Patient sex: M
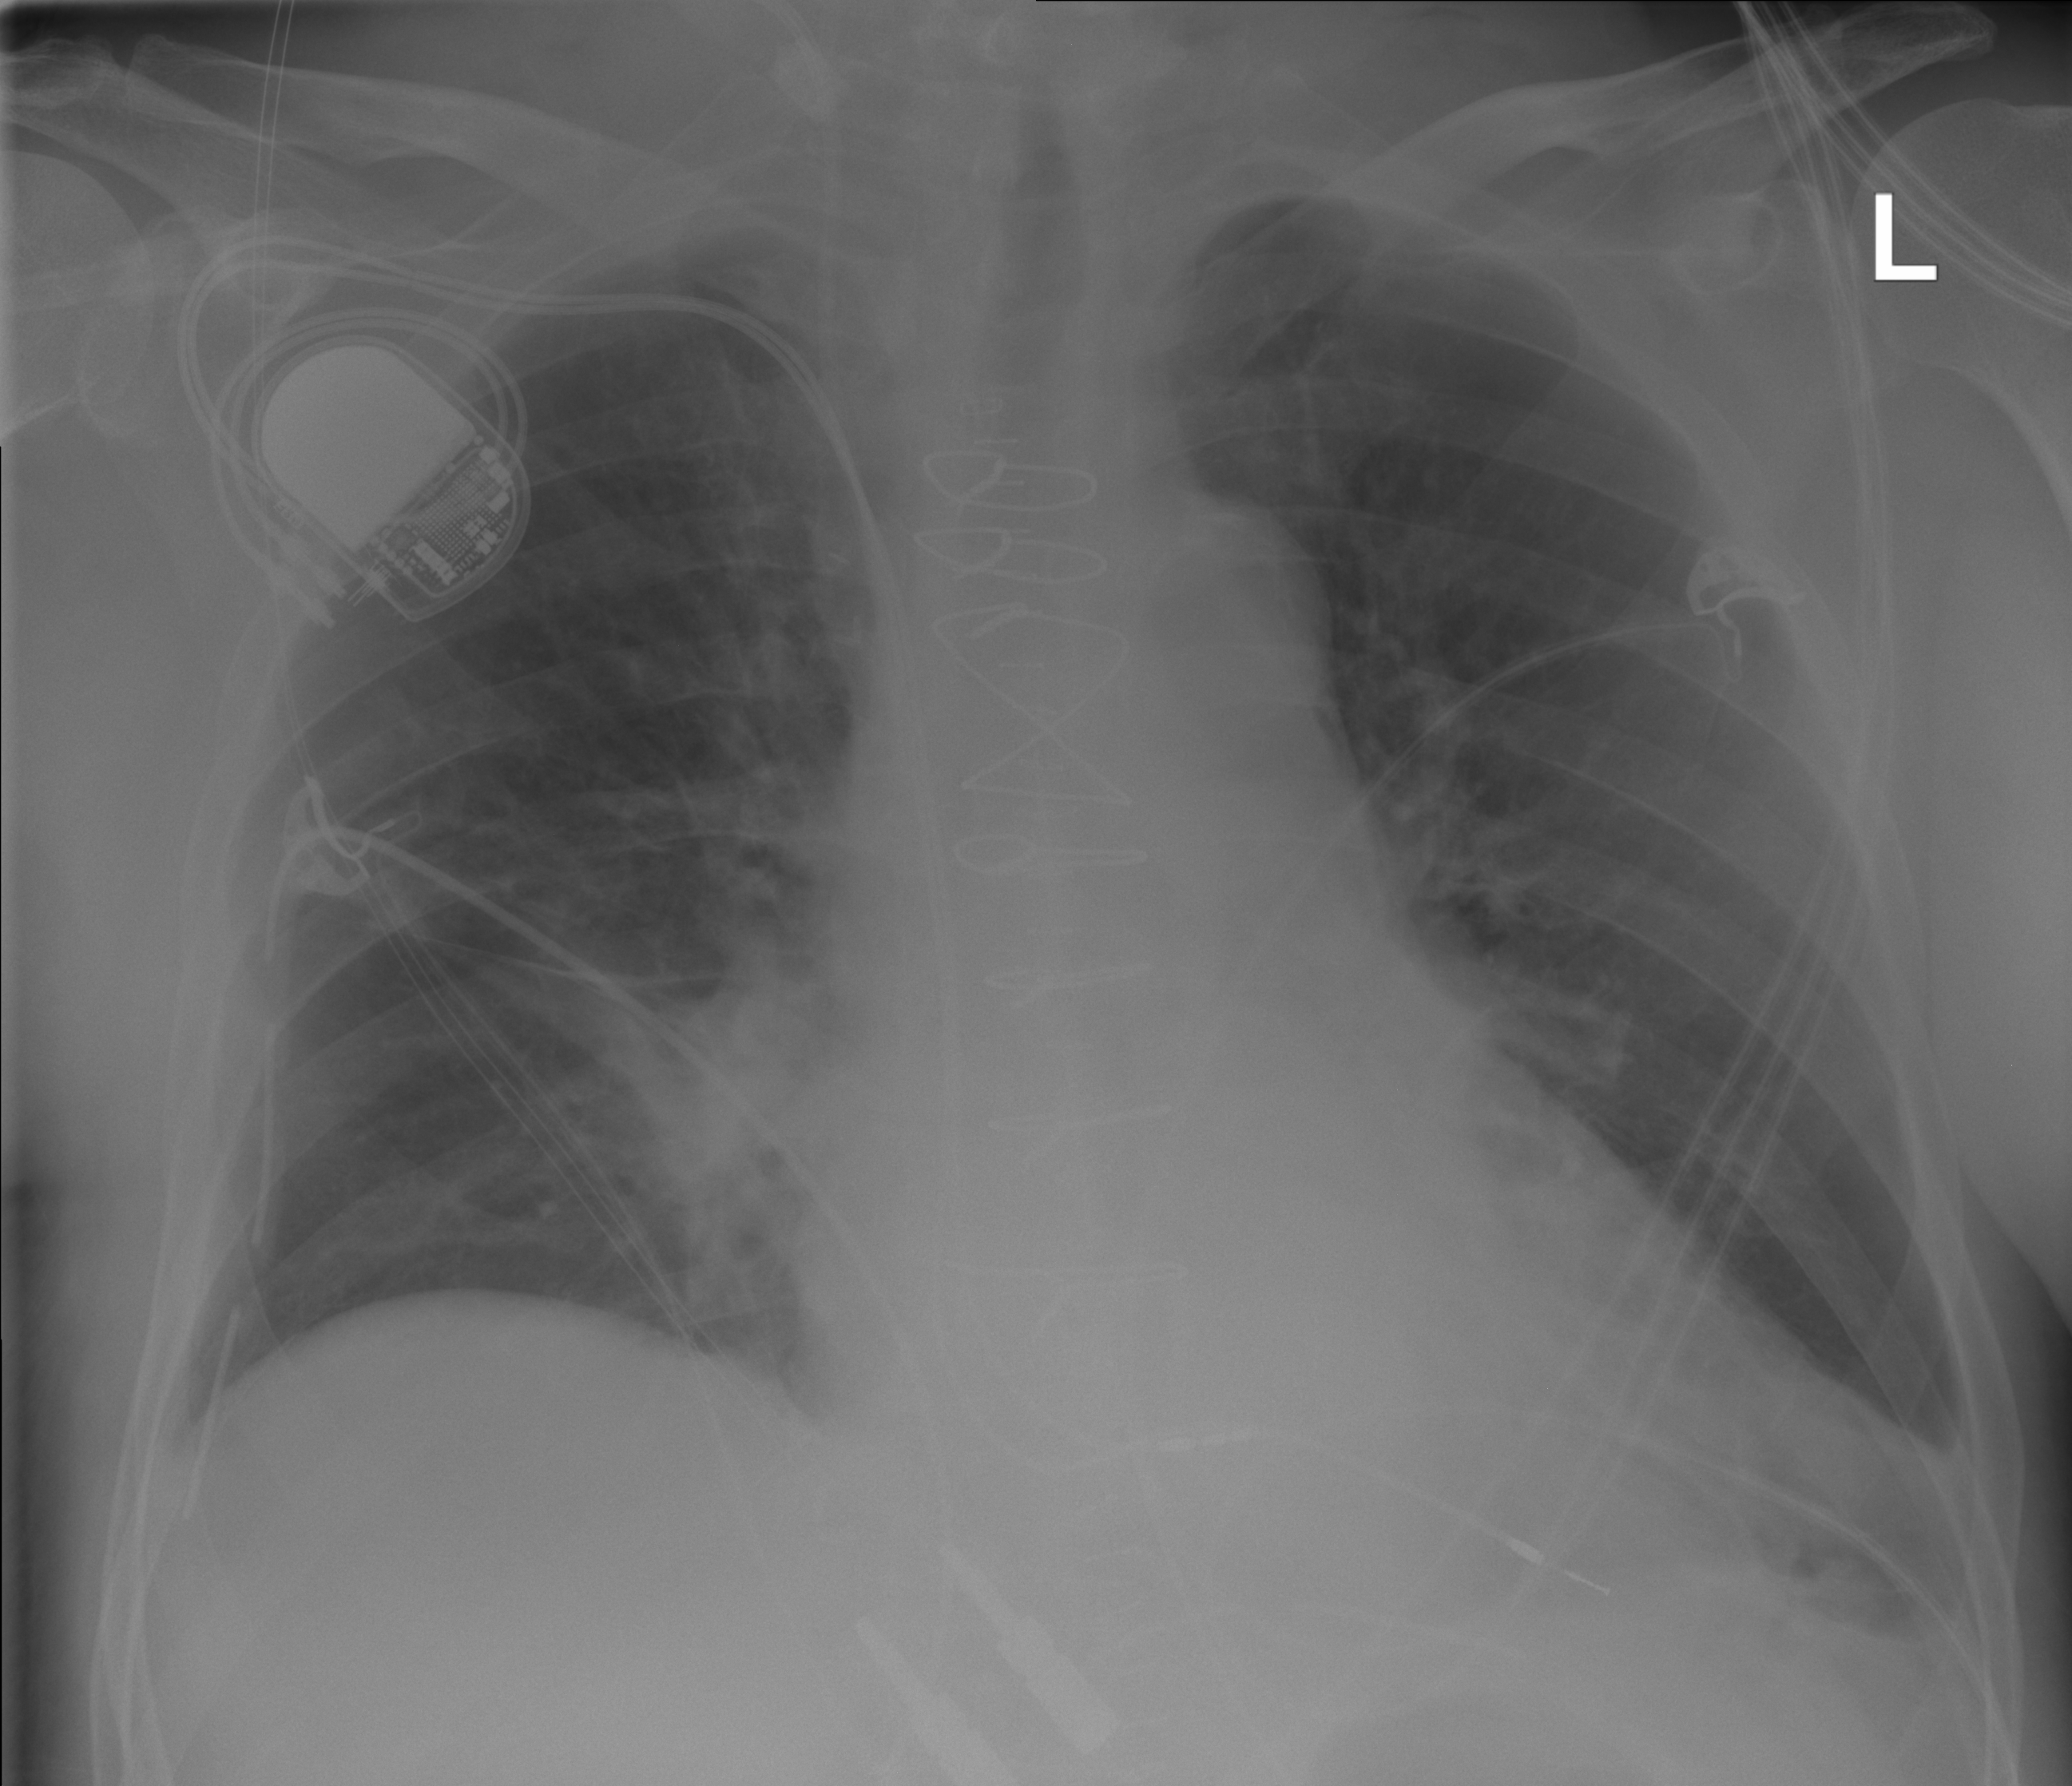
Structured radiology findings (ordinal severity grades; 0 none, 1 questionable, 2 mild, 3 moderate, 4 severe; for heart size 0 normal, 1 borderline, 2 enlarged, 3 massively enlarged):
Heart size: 1
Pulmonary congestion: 0
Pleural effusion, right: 0
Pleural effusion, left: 0
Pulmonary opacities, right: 0
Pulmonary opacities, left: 0
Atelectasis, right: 2
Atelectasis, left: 2